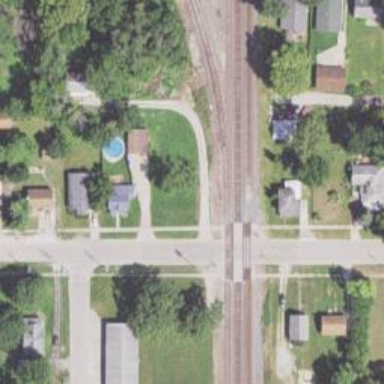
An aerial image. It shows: Railway crossing.